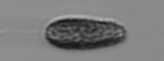
Label: Pseudochattonella_farcimen